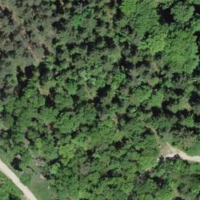
EUNIS habitat code: 41
Species observed at this site:
Melittis melissophyllum